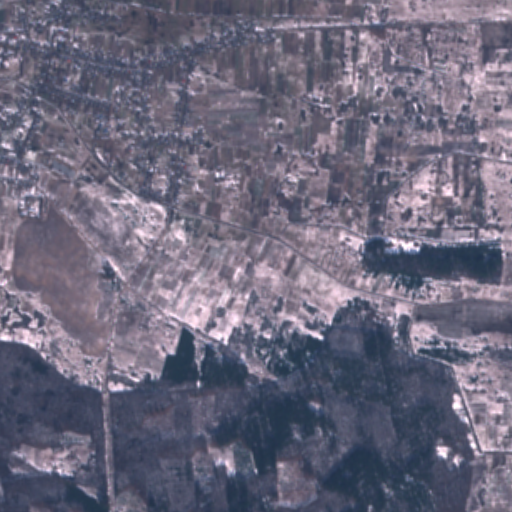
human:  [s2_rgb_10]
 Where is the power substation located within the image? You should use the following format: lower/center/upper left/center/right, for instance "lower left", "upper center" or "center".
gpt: The power substation is located in the center left of the image.
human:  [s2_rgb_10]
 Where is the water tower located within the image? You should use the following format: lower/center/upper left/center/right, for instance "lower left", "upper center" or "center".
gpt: The water tower is located in the upper left of the image.
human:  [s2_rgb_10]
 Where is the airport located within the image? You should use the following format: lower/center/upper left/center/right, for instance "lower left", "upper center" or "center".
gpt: There is no airport in the image.